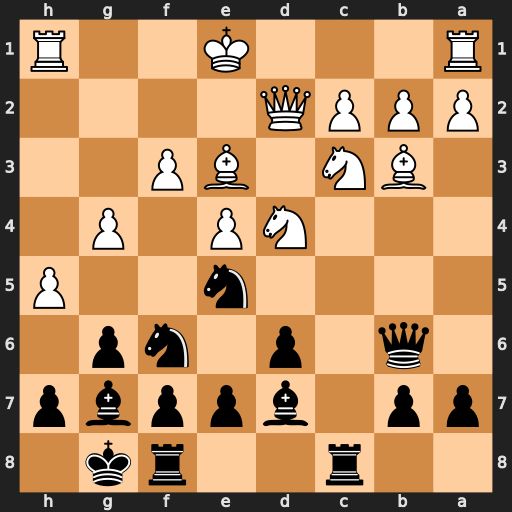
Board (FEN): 2r2rk1/pp1bppbp/1q1p1np1/4n2P/3NP1P1/1BN1BP2/PPPQ4/R3K2R
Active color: b
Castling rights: KQ
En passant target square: -
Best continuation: Qxd4 Bxd4 Nxf3+